Question: Trying to loop through my array of ImageViews, ran into the problem when it came to finding the position of the resources. The pic below shows the problem!

Does findViewById take strings? How would I go about this?
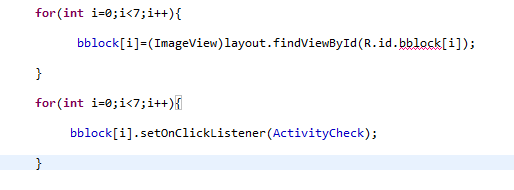
Answer: findViewById takes an int which you reference by using the auto-generated R class to reference your resources that are statically transformed into int representations. To loop through them you'd have to do:
'''
int[] myResources = {R.id.foo, R.id.bar, R.id.buzz}
for(int i = 0; i<myResources.length; i++) {
(ImageView)findViewById(myResources[i]).setOnClickListener(this);
}
'''